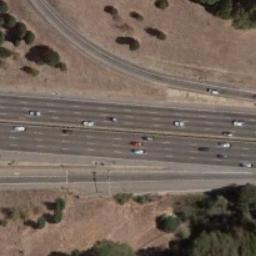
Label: freeway